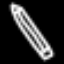
Label: pencil